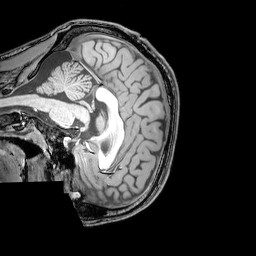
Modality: T1w
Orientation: sagittal
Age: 23
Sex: male
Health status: healthy
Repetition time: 0.081 s
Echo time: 0.037 s